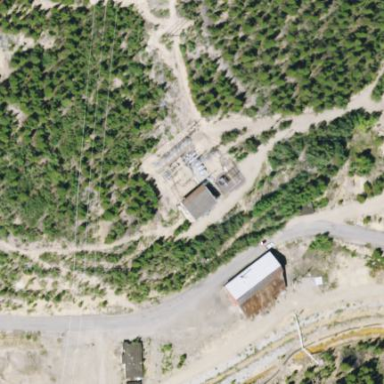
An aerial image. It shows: Substation with fence surrounding it.